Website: home-depot
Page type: payment
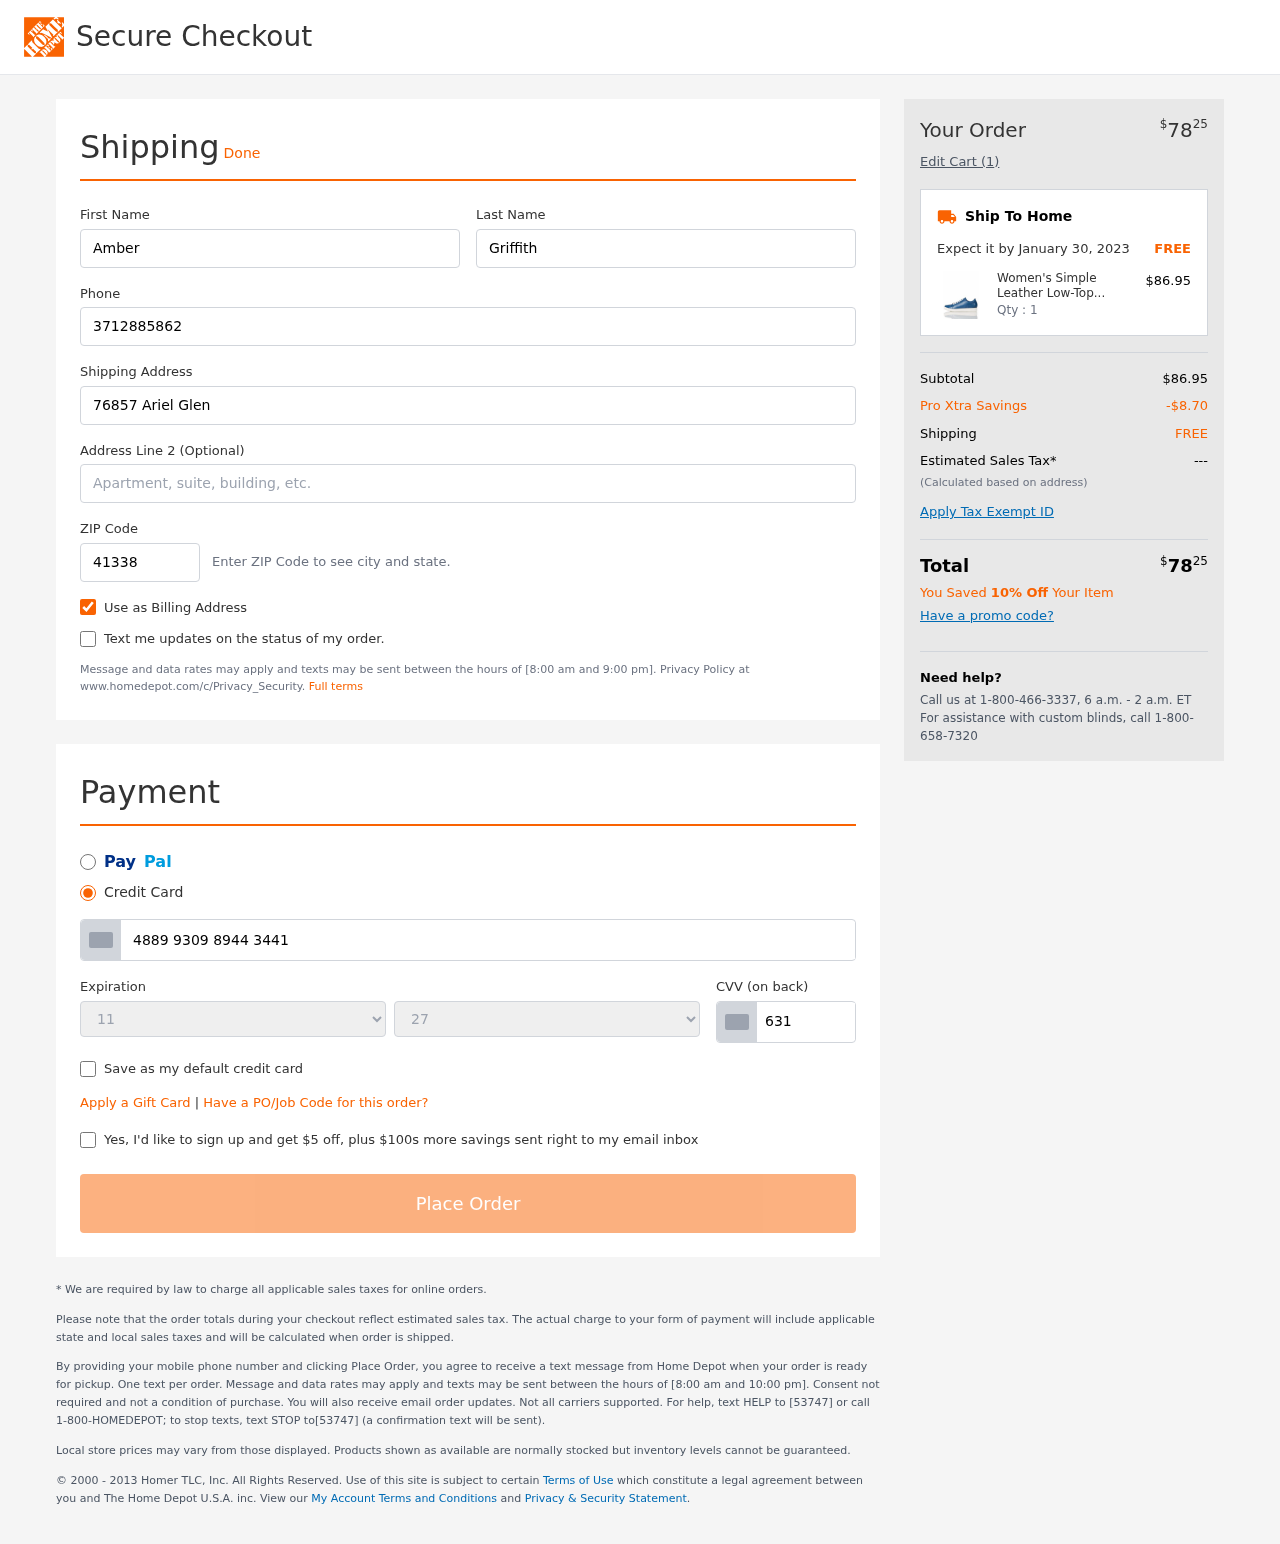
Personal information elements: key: PII_CARD_CVV
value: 631
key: PII_CARD_EXPIRY_MONTH
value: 11
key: PII_CARD_EXPIRY_YEAR
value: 27
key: PII_CARD_NUMBER
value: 4889 9309 8944 3441
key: PII_FIRSTNAME
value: Amber
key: PII_LASTNAME
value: Griffith
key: PII_PHONE
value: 3712885862
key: PII_POSTCODE
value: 41338
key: PII_STREET
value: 76857 Ariel Glen
Product elements: key: PRODUCT1_NAME
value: Women's Simple Leather Low-Top Sneakers, Light Blue, 10.5 US
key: PRODUCT1_PRICE
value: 86.95
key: PRODUCT1_QUANTITY
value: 1
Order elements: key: ORDER_TOTAL
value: $7825
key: ORDER_NUM_ITEMS
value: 1
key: ORDER_DELIVERY_DATE
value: January 30, 2023
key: ORDER_SUBTOTAL
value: $86.95
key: ORDER_DISCOUNT
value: -$8.70
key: ORDER_SHIPPING_COST
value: FREE